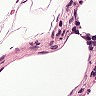
Metastatic tissue present: no